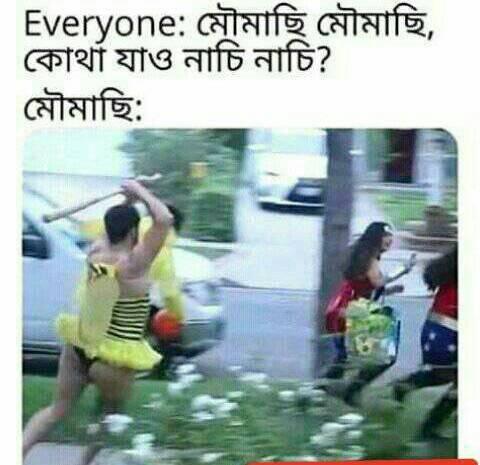
Caption: Everyone: মৌমাছি মৌমাছি  কোথায় যাও নাচি নাচি ? মৌমাছি ঃ
Label: non-hate